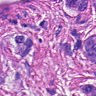
Metastatic tissue present: yes